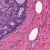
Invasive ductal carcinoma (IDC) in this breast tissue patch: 0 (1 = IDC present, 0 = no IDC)